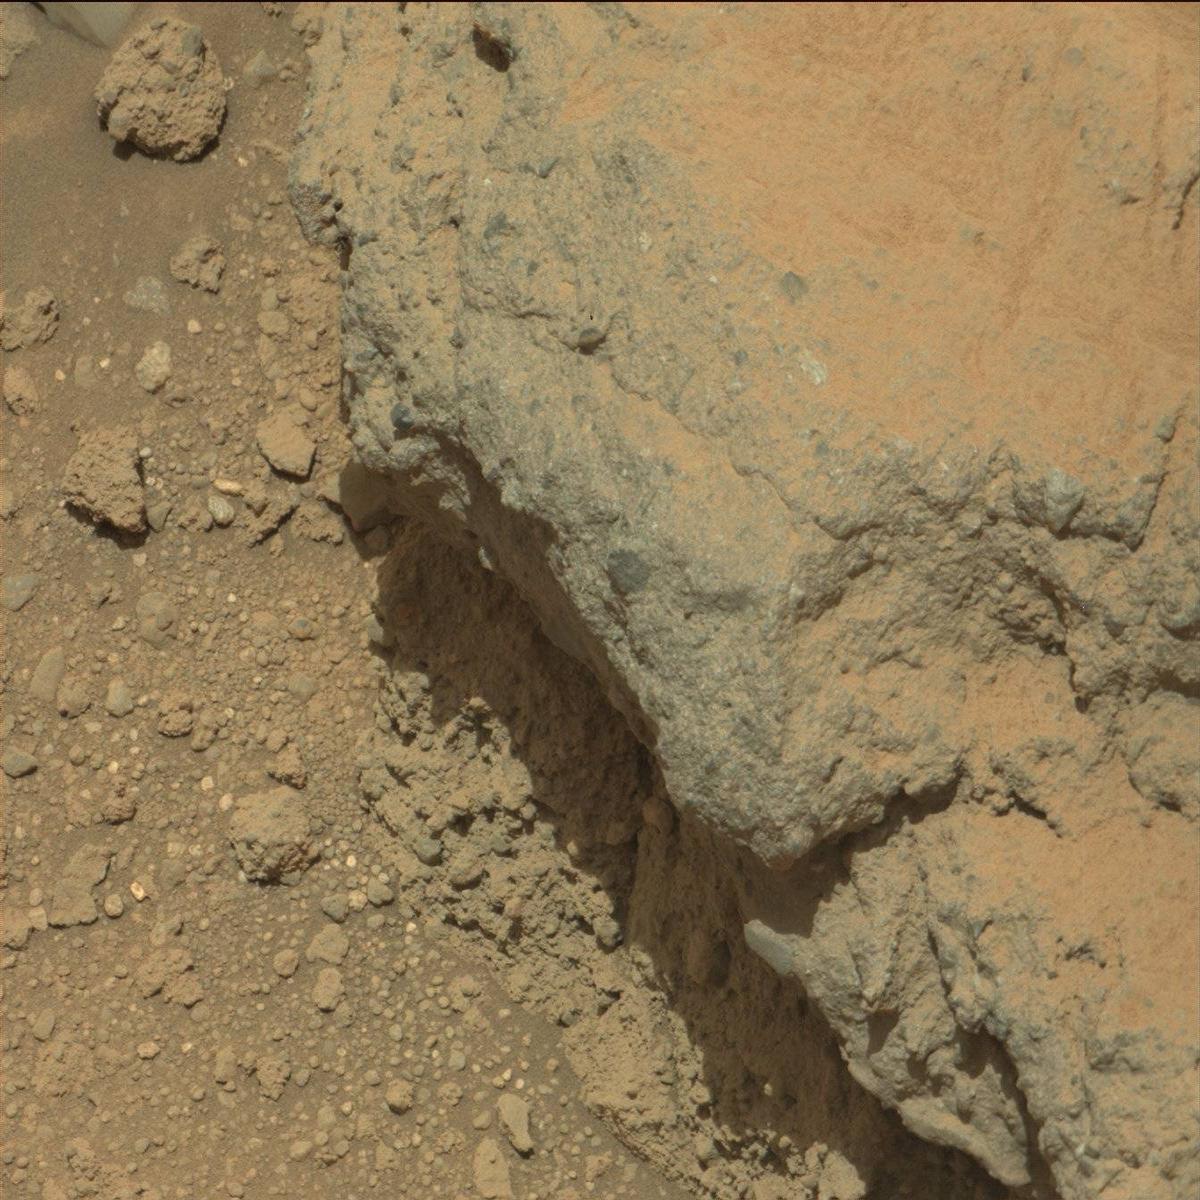
Terrain classes present: Bedrock, Sand / Soil